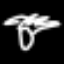
Label: palm tree